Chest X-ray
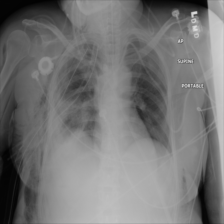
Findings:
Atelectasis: negative
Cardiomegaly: negative
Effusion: negative
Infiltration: negative
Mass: negative
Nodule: negative
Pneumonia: negative
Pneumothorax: negative
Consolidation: negative
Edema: negative
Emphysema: negative
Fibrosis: negative
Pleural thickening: negative
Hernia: negative